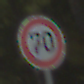
Verkehrszeichen: Geschwindigkeit70
Umgebung: Outdoor, Suburban
Tageszeit: MorningAfternoon
Wetter: Clear
Licht: Natural
Jahreszeit: NotSpecified
Kontrast: HighContrast